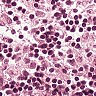
Metastatic tissue present: no